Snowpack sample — Buffalo Mountain, Silverthorne, Colorado, USA (2/22/26, 2:02 PM MST)
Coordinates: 39.622, -106.113
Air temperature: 33 °F
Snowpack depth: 63 cm
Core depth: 10 cm
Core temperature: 30.2 °F
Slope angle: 11°, slope face: 116°
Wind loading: low
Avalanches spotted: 0
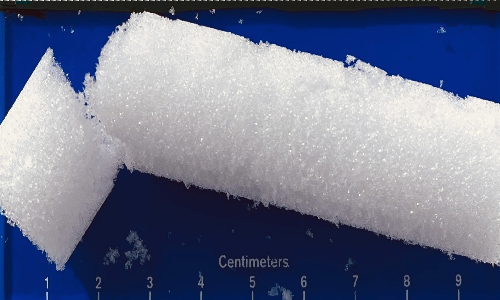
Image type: core
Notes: In a firebreak similar to site 1, minimal wind loading with no spotted avalanches (not many faces in view though)